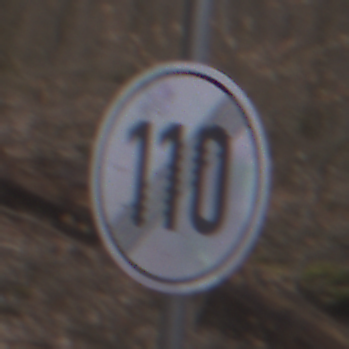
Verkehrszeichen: EndeGeschwindigkeit110
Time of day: MorningAfternoon
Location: Outdoor (Nature)
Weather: Overcast
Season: Autumn
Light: Natural